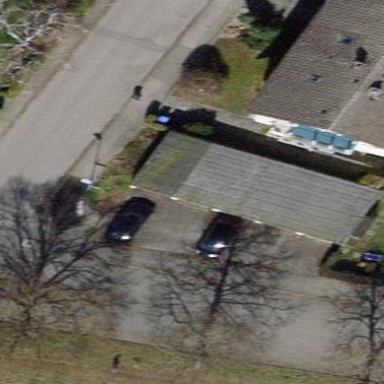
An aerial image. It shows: Group of garages.